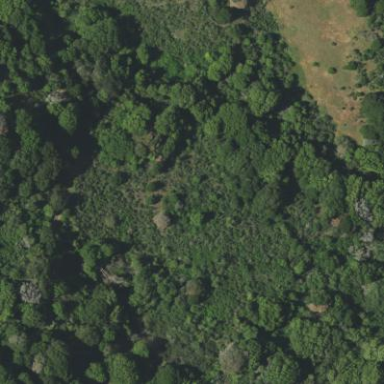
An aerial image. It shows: Patch of scrub vegetation.